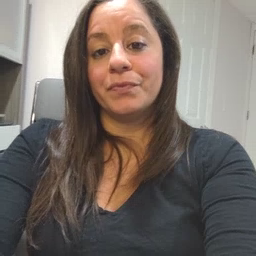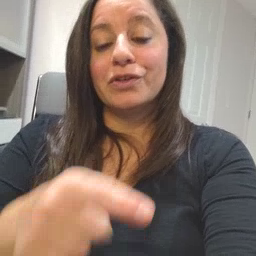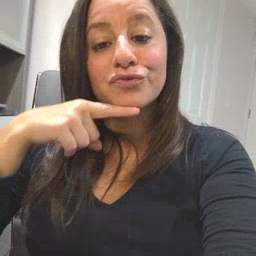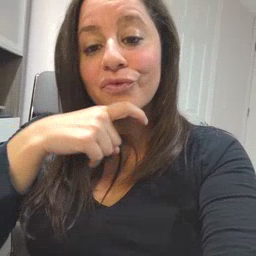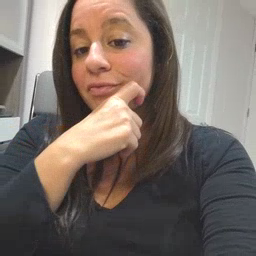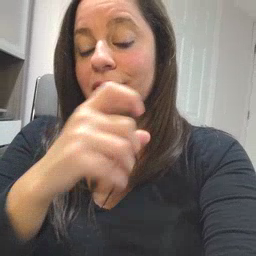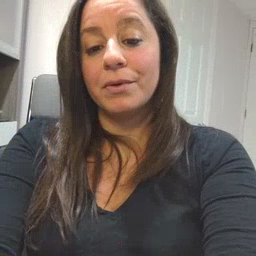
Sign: cereal